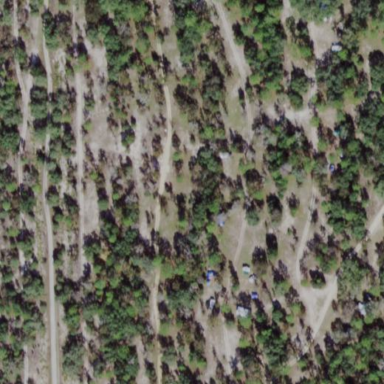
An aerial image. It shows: Campsite for tourism.